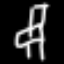
Label: chair